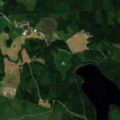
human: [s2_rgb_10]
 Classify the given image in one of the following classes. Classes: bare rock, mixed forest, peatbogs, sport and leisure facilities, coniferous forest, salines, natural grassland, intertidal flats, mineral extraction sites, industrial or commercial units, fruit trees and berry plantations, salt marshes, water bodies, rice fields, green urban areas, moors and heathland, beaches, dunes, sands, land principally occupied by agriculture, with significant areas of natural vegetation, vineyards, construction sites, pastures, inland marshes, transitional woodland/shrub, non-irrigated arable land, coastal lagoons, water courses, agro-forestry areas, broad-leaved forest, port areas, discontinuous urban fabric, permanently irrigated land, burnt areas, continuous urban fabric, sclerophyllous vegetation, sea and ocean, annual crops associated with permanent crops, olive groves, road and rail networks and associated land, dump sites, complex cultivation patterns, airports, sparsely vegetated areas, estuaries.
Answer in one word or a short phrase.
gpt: non-irrigated arable land, mixed forest, transitional woodland/shrub, water bodies